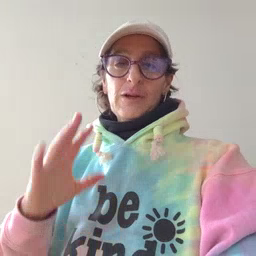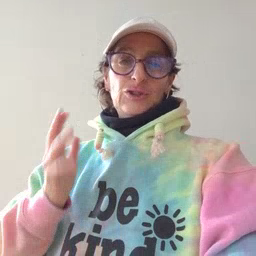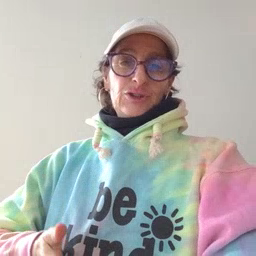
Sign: shirt